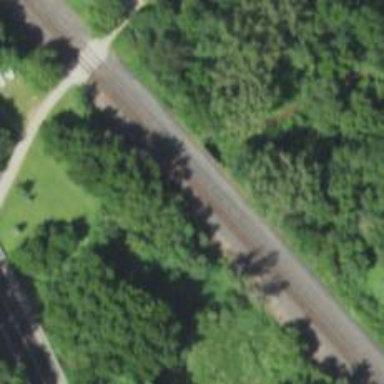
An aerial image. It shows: Railway spur service.